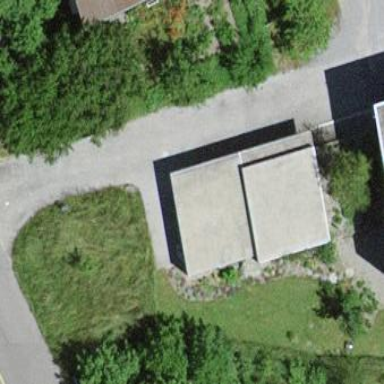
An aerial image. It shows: Garage building.